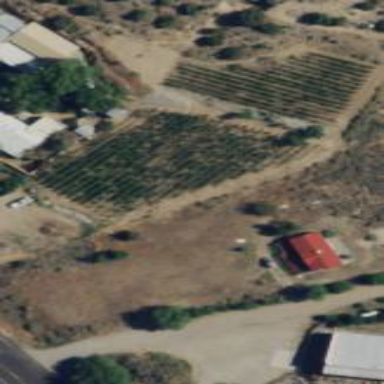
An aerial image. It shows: Vineyard with grape crops.